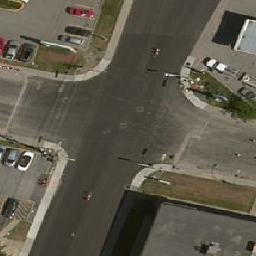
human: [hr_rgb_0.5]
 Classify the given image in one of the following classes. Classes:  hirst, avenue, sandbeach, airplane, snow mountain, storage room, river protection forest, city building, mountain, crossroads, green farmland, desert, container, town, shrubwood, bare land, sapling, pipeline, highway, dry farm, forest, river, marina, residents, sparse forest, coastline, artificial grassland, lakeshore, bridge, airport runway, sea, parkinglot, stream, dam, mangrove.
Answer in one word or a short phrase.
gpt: crossroads